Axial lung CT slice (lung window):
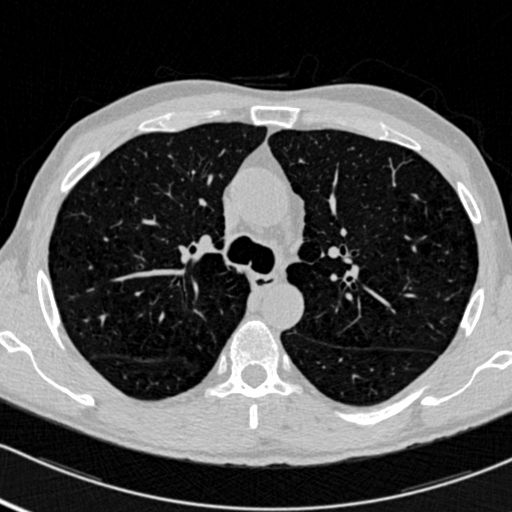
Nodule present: no